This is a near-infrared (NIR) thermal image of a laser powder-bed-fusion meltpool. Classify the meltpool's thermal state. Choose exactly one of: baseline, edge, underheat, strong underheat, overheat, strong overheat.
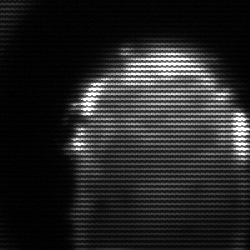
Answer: baseline